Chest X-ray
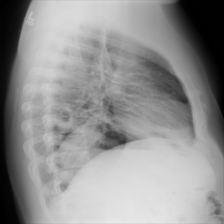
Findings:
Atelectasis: negative
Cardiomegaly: negative
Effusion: negative
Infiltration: negative
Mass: negative
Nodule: negative
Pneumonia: negative
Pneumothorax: negative
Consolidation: negative
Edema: negative
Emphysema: negative
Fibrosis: positive
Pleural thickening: negative
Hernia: negative